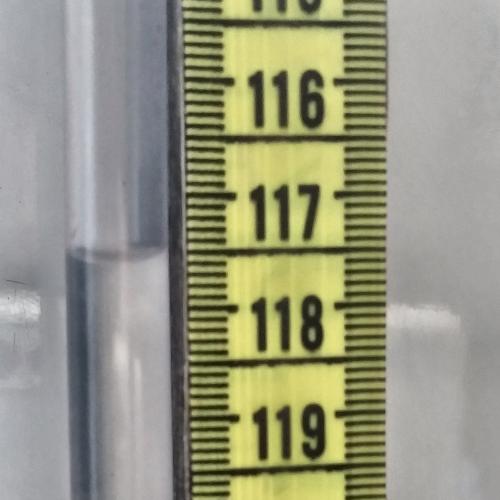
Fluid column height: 117.5 cm